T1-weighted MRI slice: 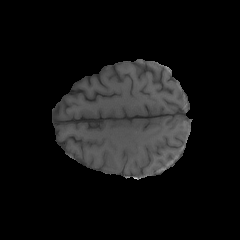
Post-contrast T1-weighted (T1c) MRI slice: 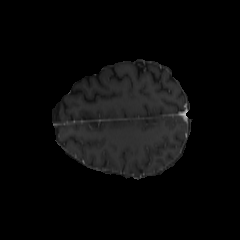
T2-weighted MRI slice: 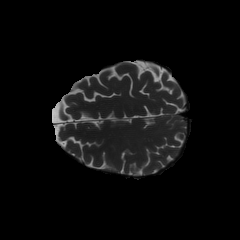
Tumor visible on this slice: no